Question: I'm not able to find the options where I could adjust the chrome dev tools device mode grid. It somehow got very wide (2800px) and I need it to get back to 2000px back again. Seems like a stupid question, but I'm stuck here...
Thanks in advance.

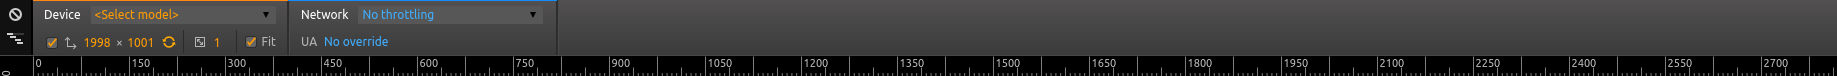
Answer: Minimum it puts one pixel per pixel on the screen. To make the window smaller just shrink the window you are inspecting with the []fit box checked, and the axis will rescale.